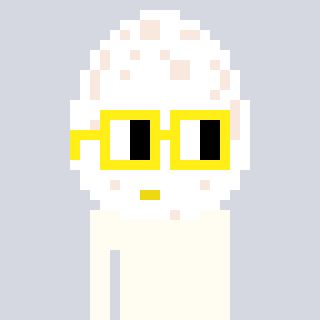
a pixel art character with square yellow glasses, a egg-shaped head and a orange-colored body on a cool background